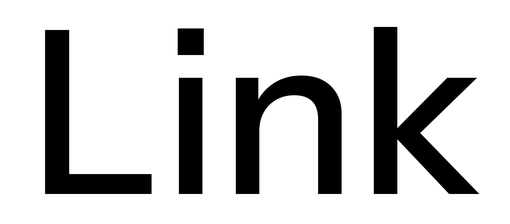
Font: InstrumentSans_Medium